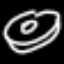
Label: donut